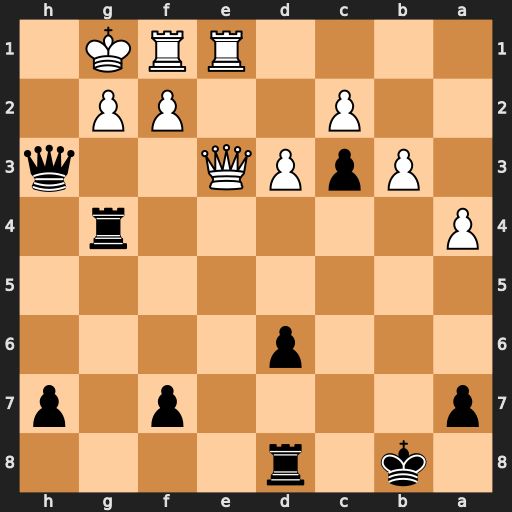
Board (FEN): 1k1r4/p4p1p/3p4/8/P5r1/1PpPQ2q/2P2PP1/4RRK1
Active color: b
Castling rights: -
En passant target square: -
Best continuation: Qxg2#